Question: I have this kind of table, on an SQLite database :

Is there a way to get all the different values for the username column, ie getting - in this example - user1 user2 user3 without others informations ?
Thanks.
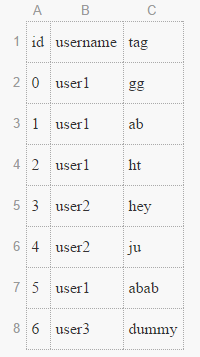
Answer: Both queries would yield the same result:
'''
SELECT
username
FROM
mytable
GROUP BY username
'''
OR
'''
SELECT DISTINCT
username
FROM
mytable
'''
The difference is that you can add some aggregate functions to your username 'group' like 'count(*)' to see how many times a particular 'username' appears in your table.